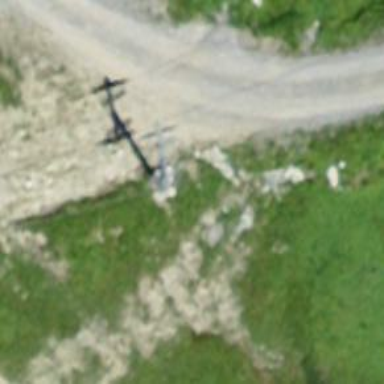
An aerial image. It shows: Pylon used for aerialway.